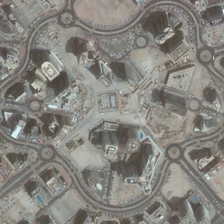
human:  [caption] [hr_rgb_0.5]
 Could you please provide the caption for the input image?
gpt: many buildings with parking lots are in a commercial area .

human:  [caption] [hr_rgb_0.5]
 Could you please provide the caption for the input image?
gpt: many buildings with parking lots are in a commercial area .

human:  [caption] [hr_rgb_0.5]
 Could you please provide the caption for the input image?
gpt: many buildings with parking lots are in a commercial area .

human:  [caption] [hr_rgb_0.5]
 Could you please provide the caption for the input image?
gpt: many buildings with parking lots are in a commercial area .

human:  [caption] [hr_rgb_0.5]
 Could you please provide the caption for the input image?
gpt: many buildings with parking lots are in a commercial area .